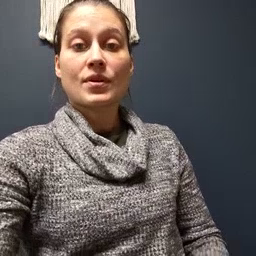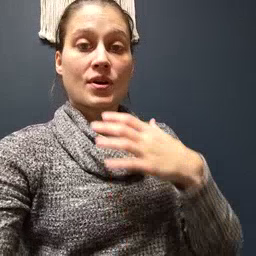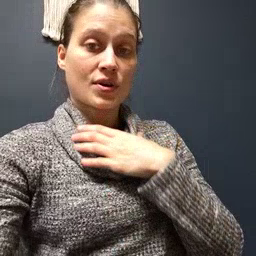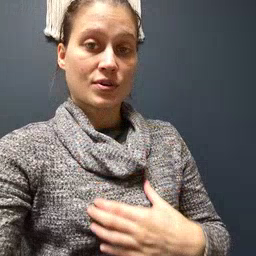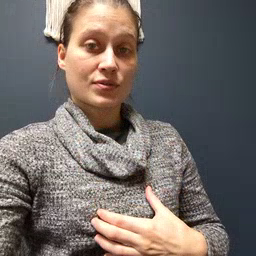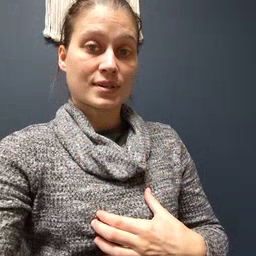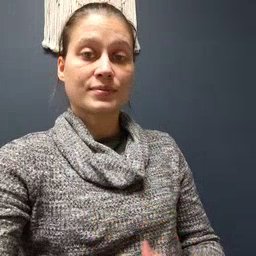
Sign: hungry